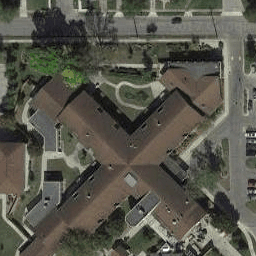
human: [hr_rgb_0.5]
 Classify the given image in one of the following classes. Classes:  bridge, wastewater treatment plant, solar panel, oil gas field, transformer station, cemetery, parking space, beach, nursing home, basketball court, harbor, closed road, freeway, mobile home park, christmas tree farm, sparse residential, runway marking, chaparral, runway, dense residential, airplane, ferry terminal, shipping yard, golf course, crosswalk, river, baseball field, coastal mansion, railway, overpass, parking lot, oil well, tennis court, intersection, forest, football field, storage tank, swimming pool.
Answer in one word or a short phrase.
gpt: nursing home